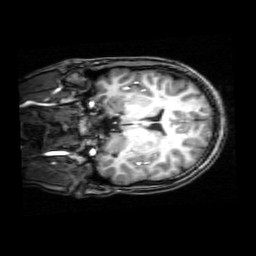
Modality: T1w
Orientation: coronal
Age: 20
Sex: female
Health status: healthy
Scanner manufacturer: philips
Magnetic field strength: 3 T
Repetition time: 0.008 s
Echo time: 0.0037 s